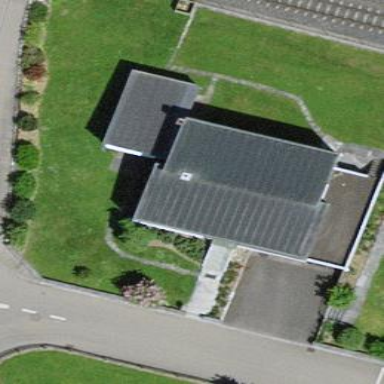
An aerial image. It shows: Detached building.